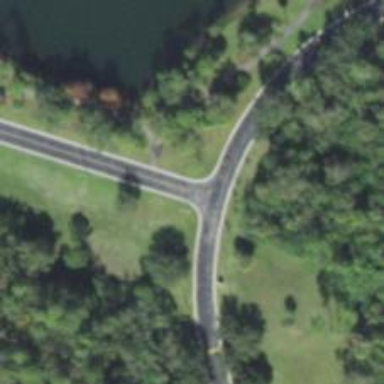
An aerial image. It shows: Stop road.